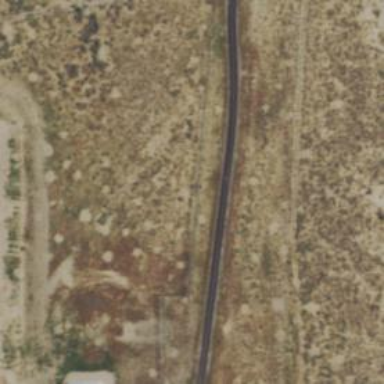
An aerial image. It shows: Service road.